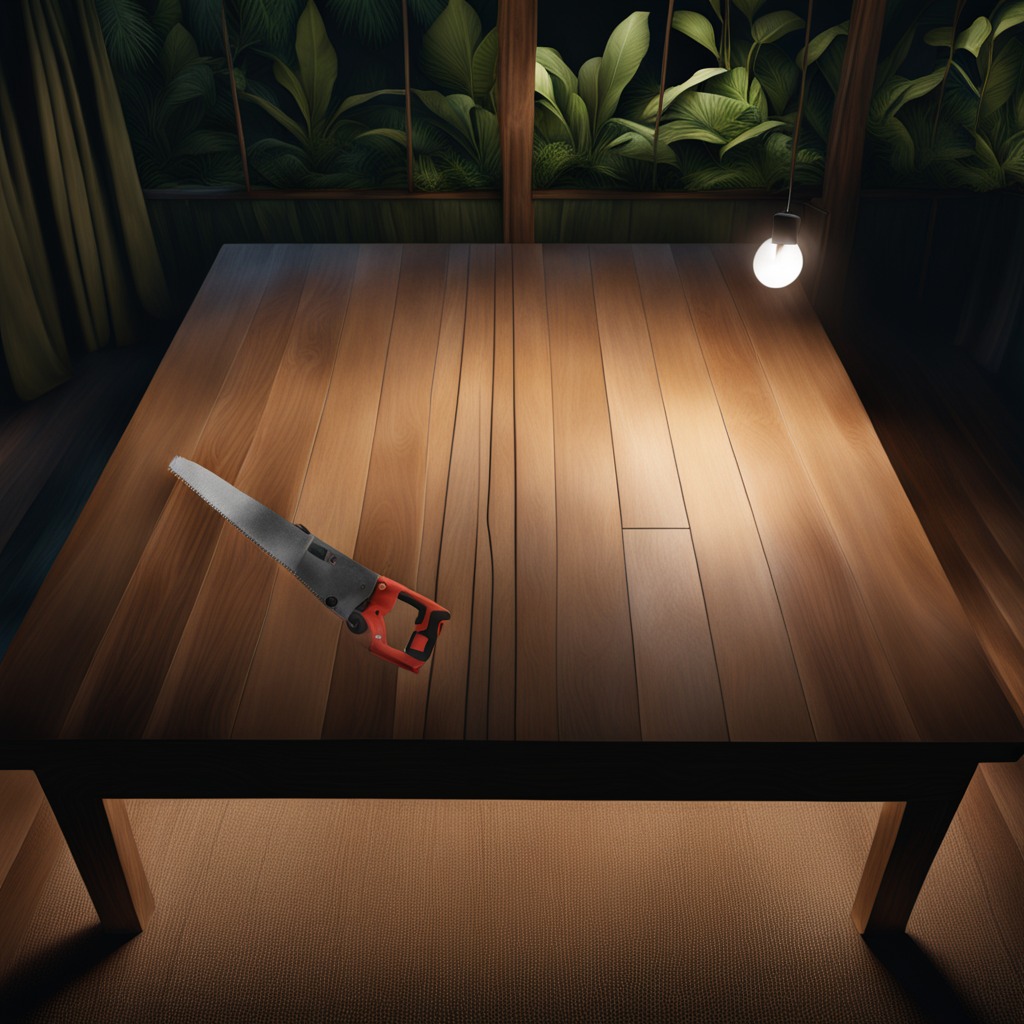
A metal saw is lying on the wooden table inside a jungle field workshop tent at night dim ambient light soft shadows worn but